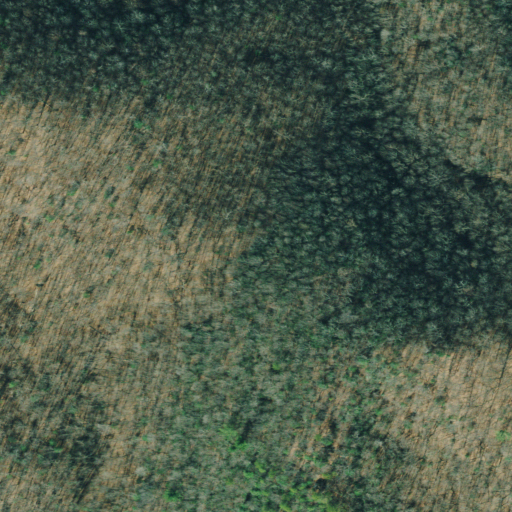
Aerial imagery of gap in Georgia named Locust School Gap containing deciduous forest and mixed forest